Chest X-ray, PA view. Patient: 35 years old, sex M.
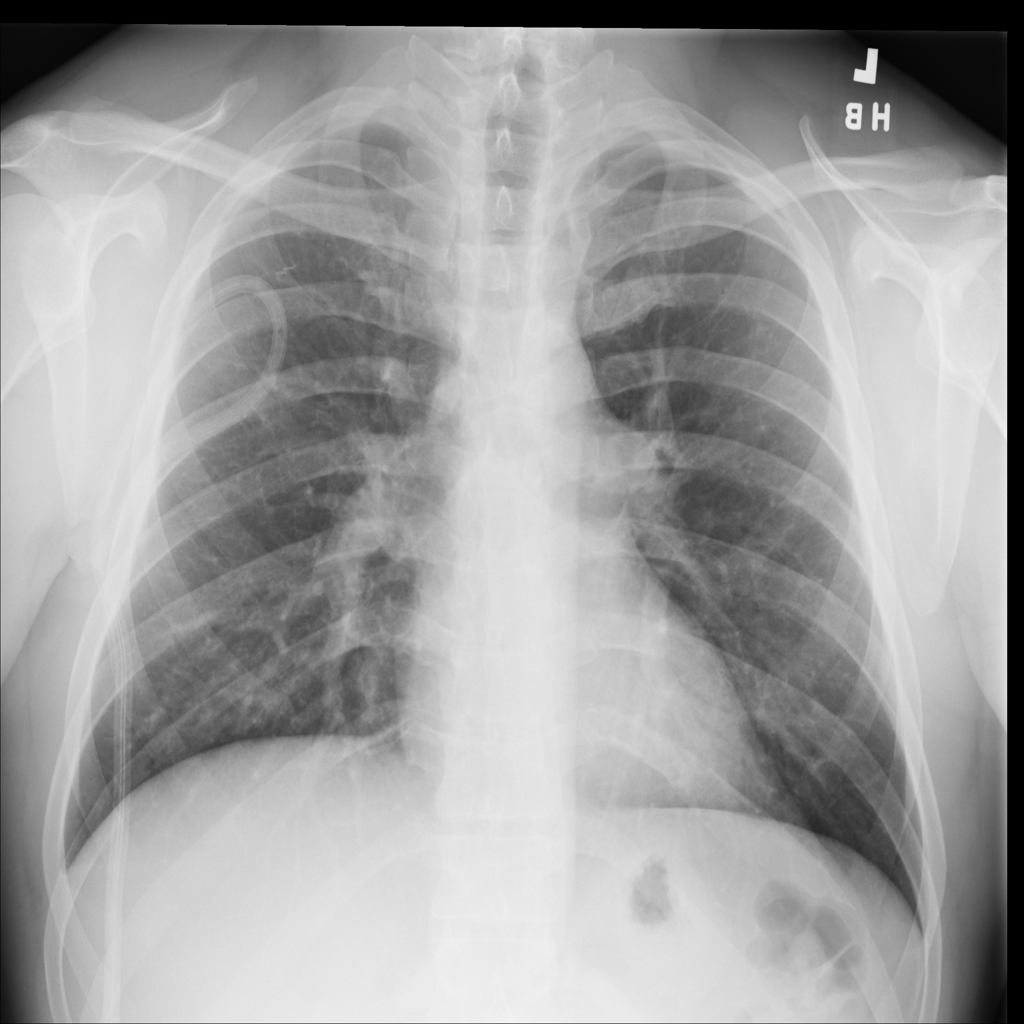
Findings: No Finding